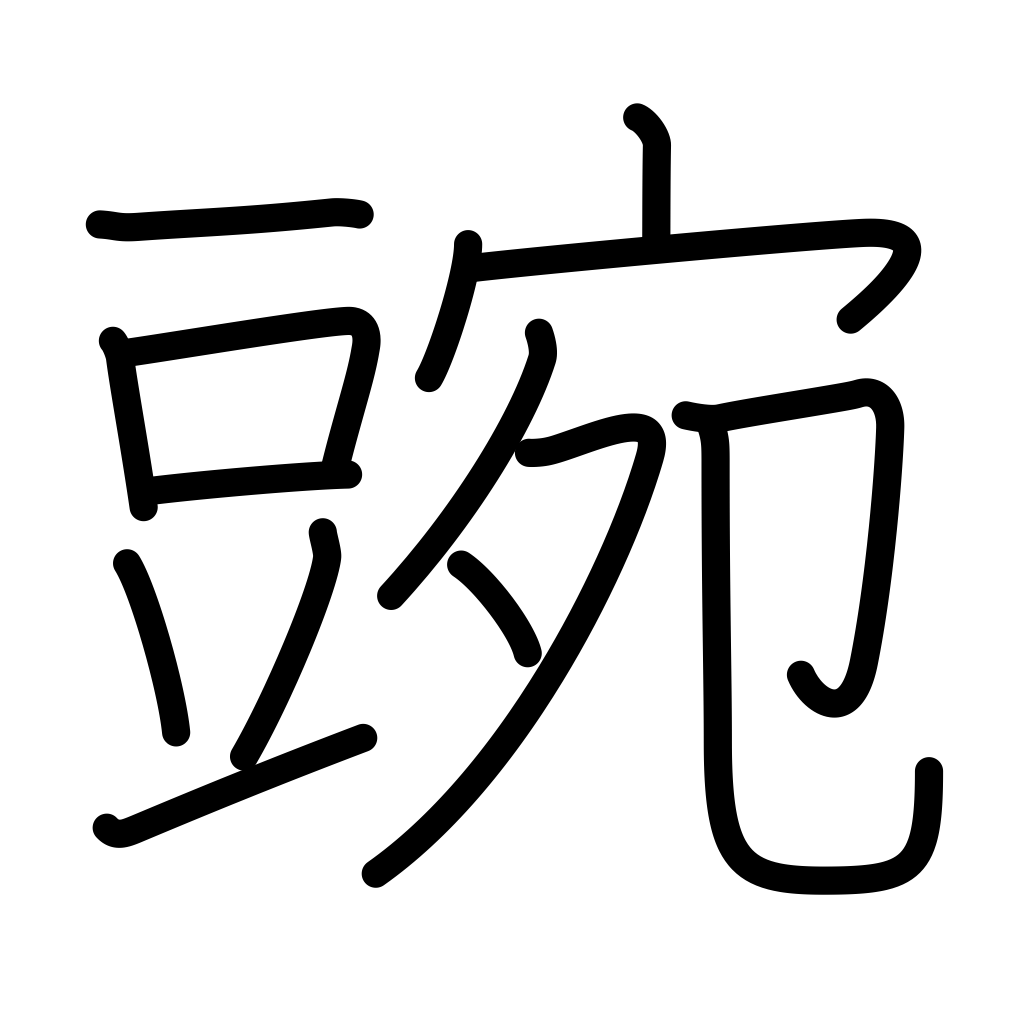
Meaning: pea